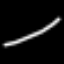
Label: line